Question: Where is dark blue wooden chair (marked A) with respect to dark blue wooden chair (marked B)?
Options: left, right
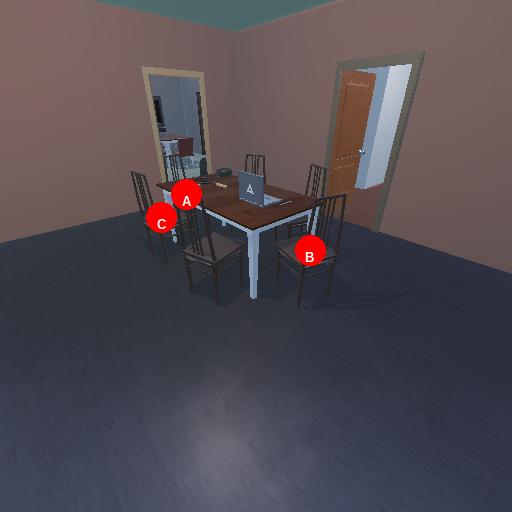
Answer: left